Question:
the above is picture you can see the white portion i need to include image to that portion from the SD card.what exactly i need is that the image from the SD CARD should fit to the white space in the screen(IMAGE SHOULD ROTATE 45 Degree ). How can I include image?
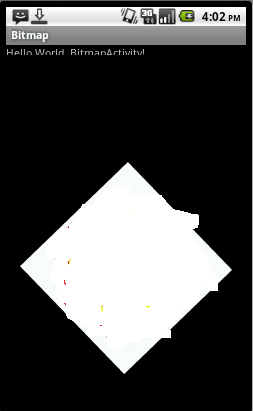
Answer: there is an example <URL>:
'''
import android.app.Activity;
import android.graphics.Bitmap;
import android.graphics.BitmapFactory;
import android.graphics.Matrix;
import android.os.Bundle;
import android.widget.ImageView;
public class TestImages extends Activity {
/** Called when the activity is first created. */
@Override
public void onCreate(Bundle savedInstanceState) {
super.onCreate(savedInstanceState);
setContentView(R.layout.main);
ImageView image = (ImageView) findViewById(R.id.test_image);
Bitmap bMap = BitmapFactory.decodeResource(getResources(), R.drawable.test);
Matrix mat = new Matrix();
mat.postRotate(45);
Bitmap bMapRotate = Bitmap.createBitmap(bMap, 0, 0, bMap.getWidth(),bMap.getHeight(), mat, true);
image.setImageBitmap(bMapRotate);
}
}
'''
for centering the image, I would use relative layout (I have not tested this code but I think It should work):
'''
RelativeLayout.LayoutParams params = new RelativeLayout.LayoutParams(RelativeLayout.LayoutParams.WRAP_CONTENT, RelativeLayout.LayoutParams.WRAP_CONTENT);
params.addRule(RelativeLayout.CENTER_IN_PARENT, RelativeLayout.TRUE);
image.setLayoutParams(params);
'''